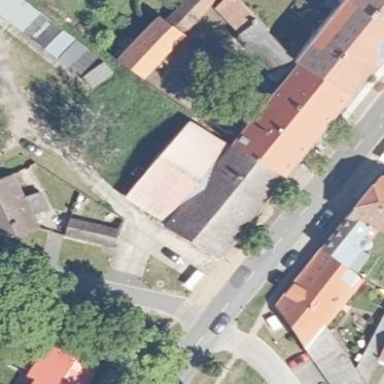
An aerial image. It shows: Residential building.